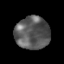
Tissue: lung
Cell type: T cells
Senescence score: 0.2342
Nuclear area (px): 1106
Mean DAPI intensity: 91.564